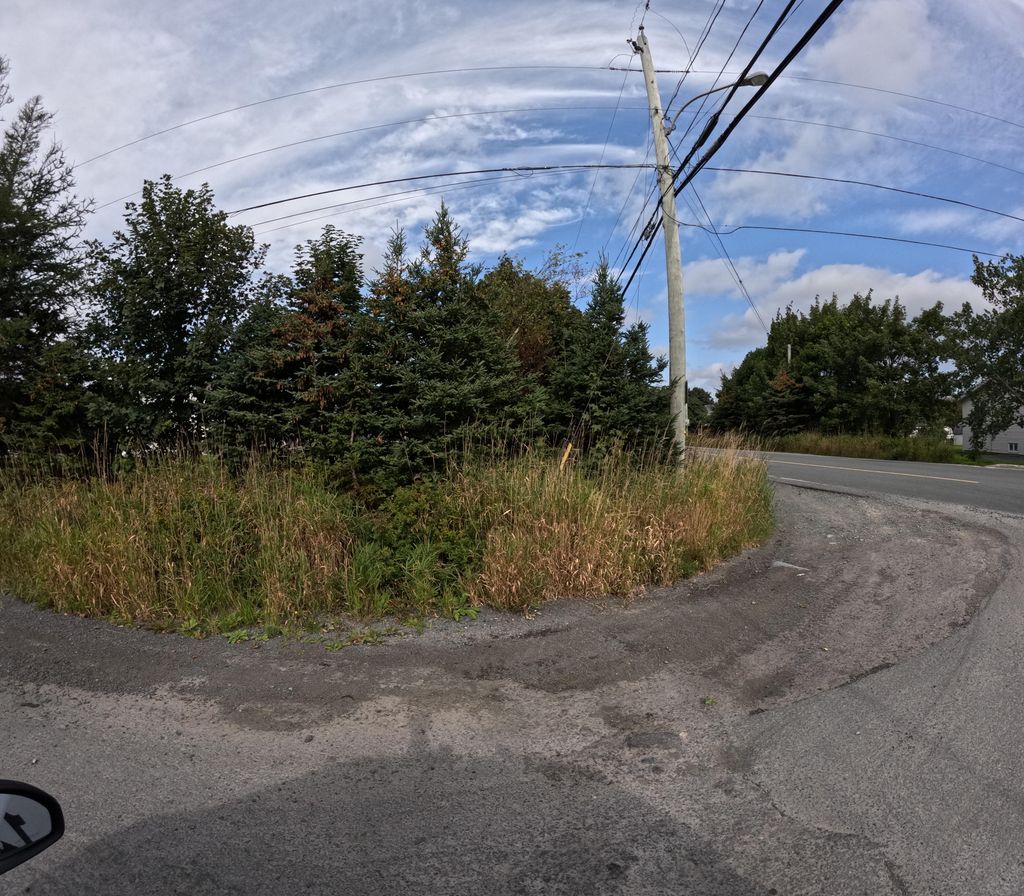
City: st_johns